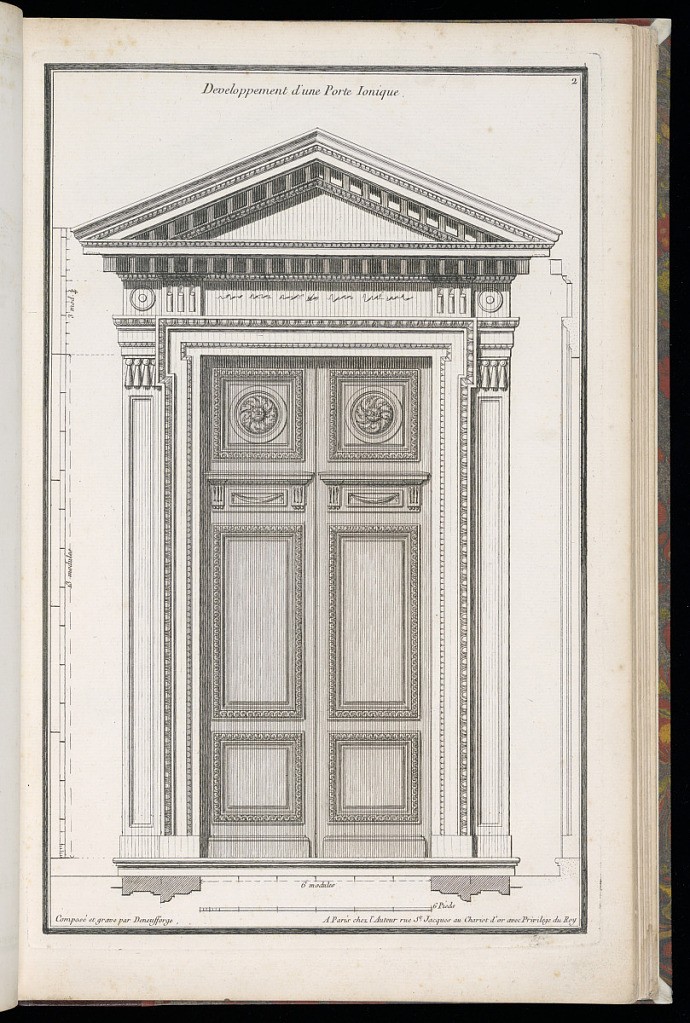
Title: Developpement d'une Porte Ionique
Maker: Jean-François de Neufforge, Flemish, 1714–1791
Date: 1768
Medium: Engraving on paper
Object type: Print
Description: Design for a door decorated in the Ionic order and with bands of lamb tongue, wave pattern, and rosette ornament. The plate is signed and numbered.